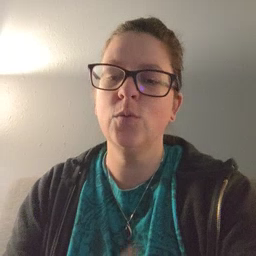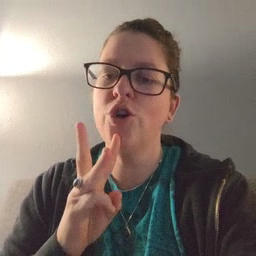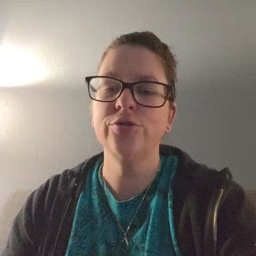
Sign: water